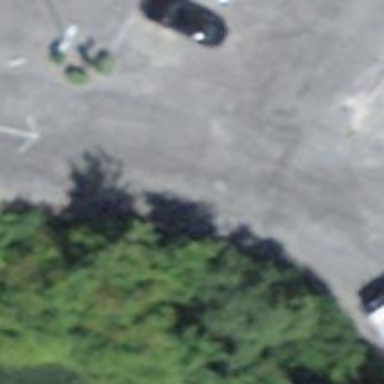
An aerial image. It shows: Road serving as parking aisle.